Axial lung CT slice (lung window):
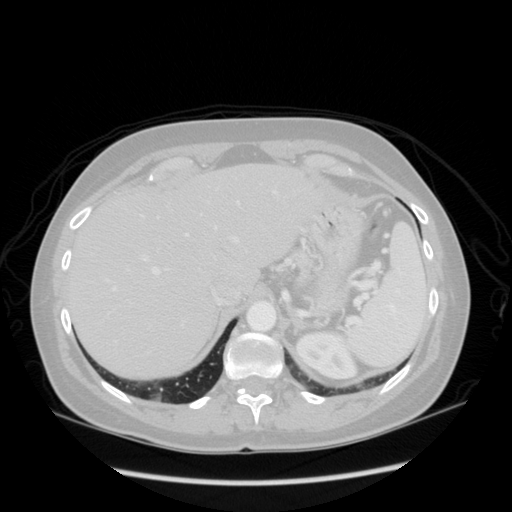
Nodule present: no